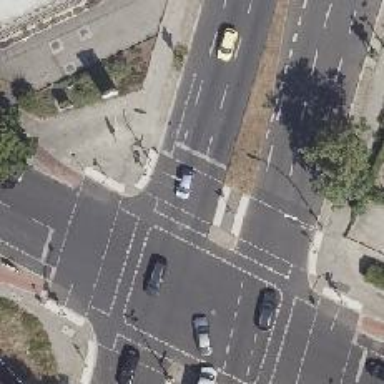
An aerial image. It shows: Crossing on the footway with traffic signals.